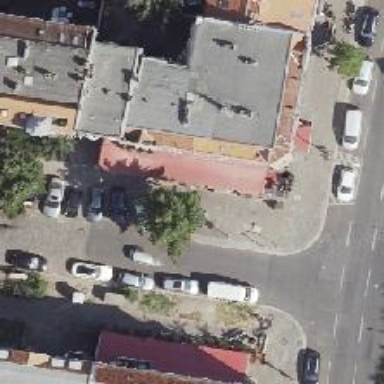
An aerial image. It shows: Restaurant.